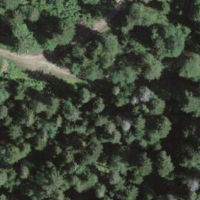
EUNIS habitat code: 44
Species observed at this site:
Cardamine heptaphylla